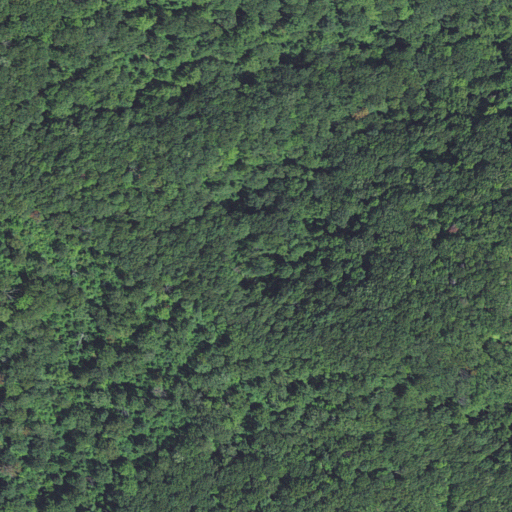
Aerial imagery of ridge(s) in North Carolina named Ledbetter Ridge containing deciduous forest and mixed forest